Interaction volume radius: 5 \u00c5
Interaction volume height: 25 \u00c5
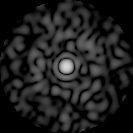
Disorder parameter: 0.835